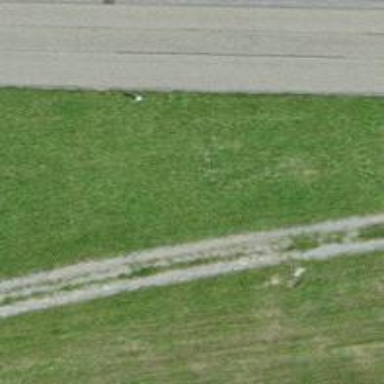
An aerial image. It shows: Track with grade 3 surface.